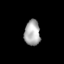
Tissue: lung
Cell type: Epithelial cells
Senescence score: 0.233
Nuclear area (px): 391
Mean DAPI intensity: 172.78